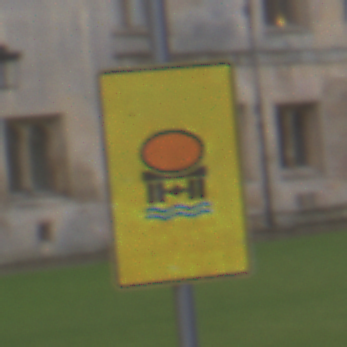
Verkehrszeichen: FahrzeugeMitWassergefaehrdenderLadungOhnePfeilsymbol
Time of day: Midday
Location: Outdoor (Urban)
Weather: Overcast
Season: NotSpecified
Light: Natural